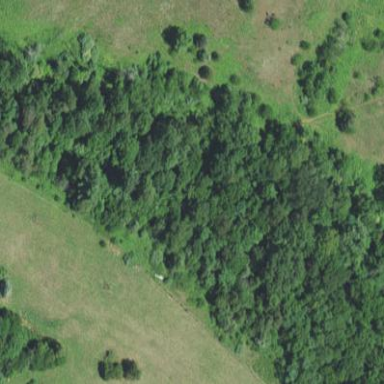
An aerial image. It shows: Serene woodland landscape.